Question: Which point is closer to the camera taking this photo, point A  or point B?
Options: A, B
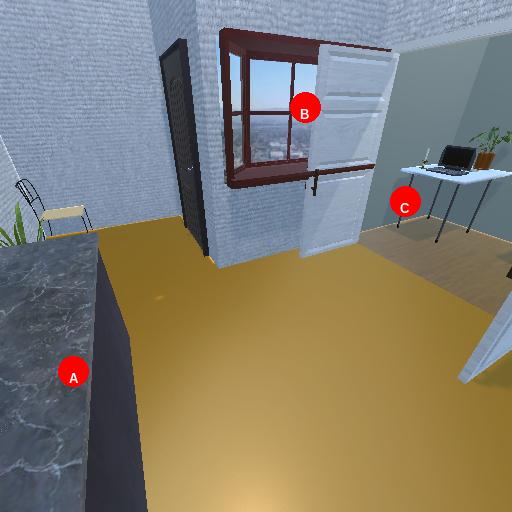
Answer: A